Question: I need to get the disk formatting dialog window handle and then press the button from my program. In other words, I have to open the disk formatting dialog manually:

And then I launch my program. The program is needed to find the dialog window (maybe using something such as <URL> as it just pressed. How can I do this? I feel stuck.
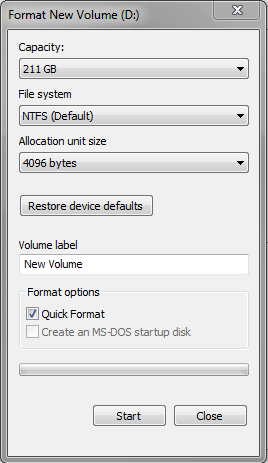
Answer: No, you don't.
For programmatic tasks, you use the programmatic APIs. Why would your program use the UI and simulate user input?
Eg. use the <URL>.